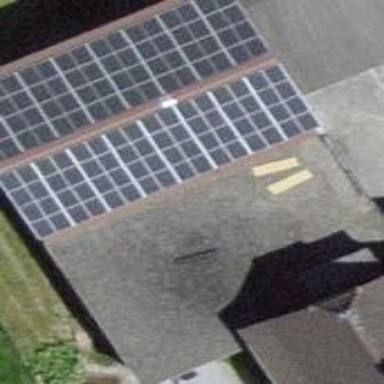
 consisting of solar photovoltaic panels."